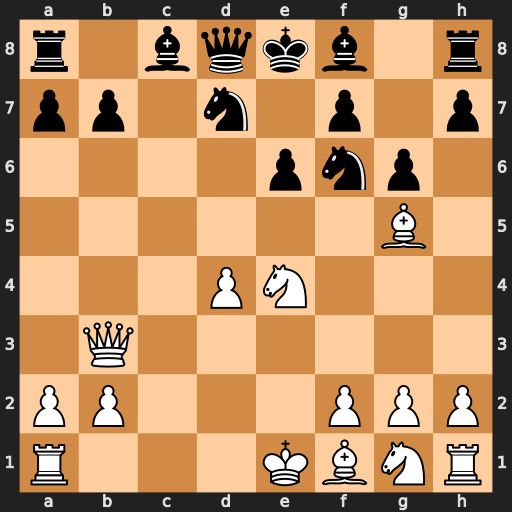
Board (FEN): r1bqkb1r/pp1n1p1p/4pnp1/6B1/3PN3/1Q6/PP3PPP/R3KBNR
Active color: w
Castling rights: KQkq
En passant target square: -
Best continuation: Nxf6+ Nxf6 Bb5+